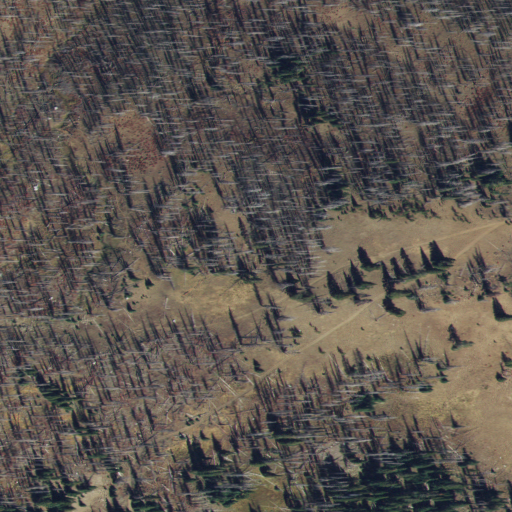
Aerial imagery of gap in Idaho named Warm Springs Saddle containing shrub, grassland, and evergreen forest